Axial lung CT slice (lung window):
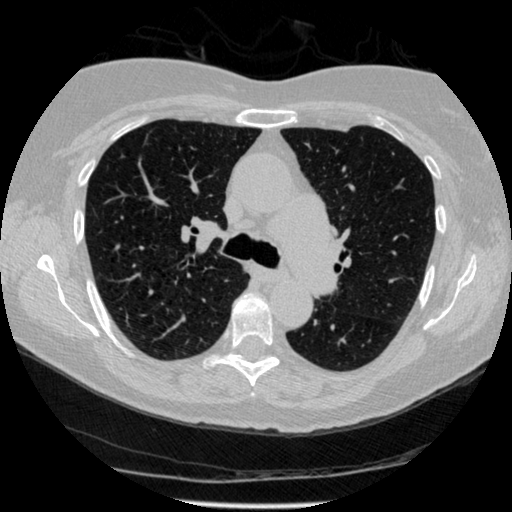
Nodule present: no